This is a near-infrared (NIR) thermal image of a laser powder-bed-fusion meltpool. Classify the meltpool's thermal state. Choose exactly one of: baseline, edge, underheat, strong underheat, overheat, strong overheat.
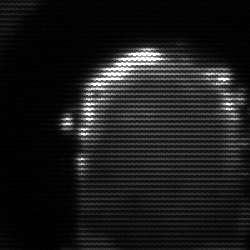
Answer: baseline